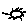
Label: sun